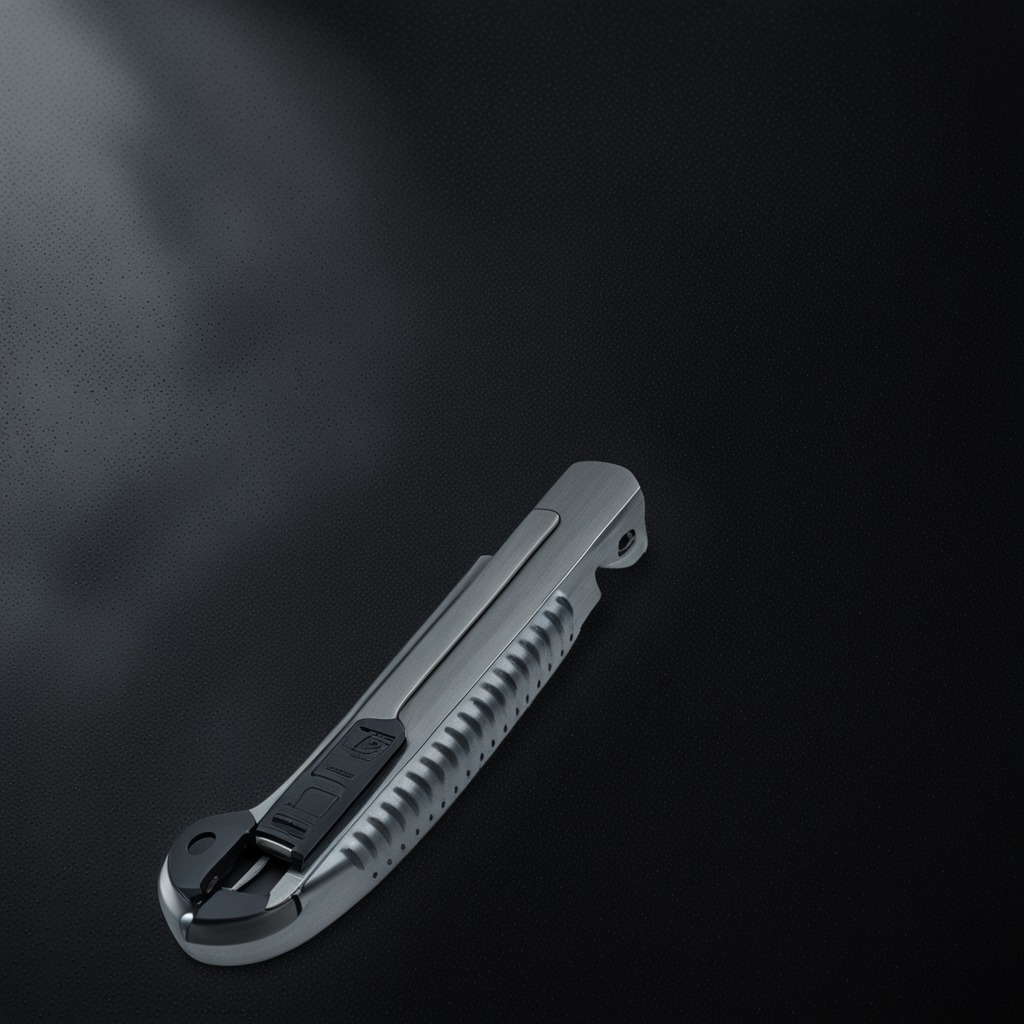
A utility knife is lying on the granite tabletop.